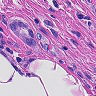
Metastatic tissue present: yes